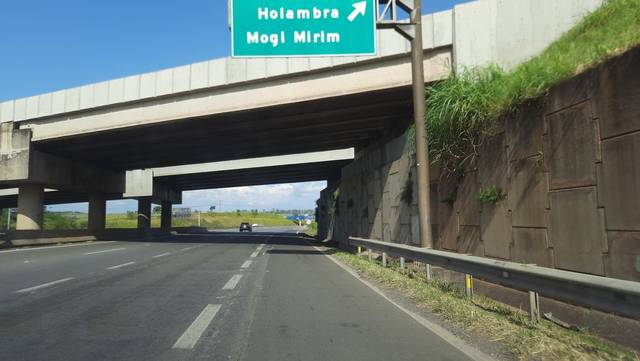
Region: Brazil
Coordinates: -22.845, -47.039